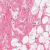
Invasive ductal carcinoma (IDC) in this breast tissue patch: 0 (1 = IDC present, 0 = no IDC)